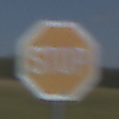
Verkehrszeichen: Stop
Umgebung: Outdoor, Nature
Tageszeit: Midday
Wetter: Clear
Licht: Natural
Jahreszeit: NotSpecified
Kontrast: HighContrast